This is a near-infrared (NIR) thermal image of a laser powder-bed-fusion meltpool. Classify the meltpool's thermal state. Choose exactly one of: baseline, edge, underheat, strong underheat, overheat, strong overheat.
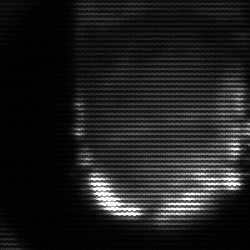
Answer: baseline